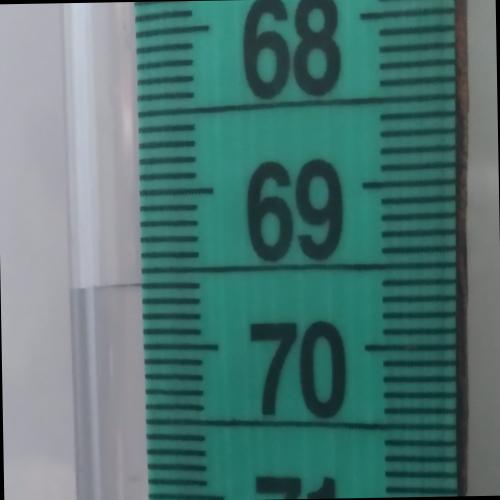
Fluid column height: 69.6 cm